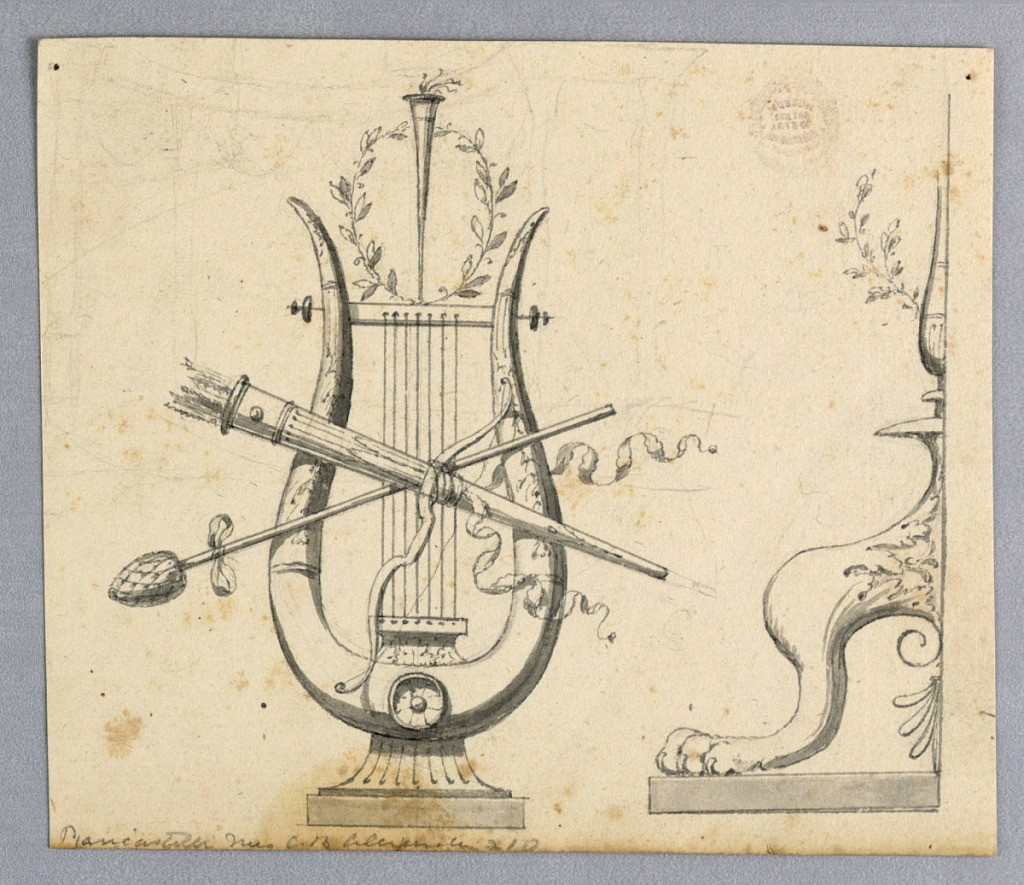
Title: Design for Decorative Motifs
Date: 1820–1830
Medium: Graphite, pen and ink, brush and wash on paper
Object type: Drawing
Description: At left, a lyre with a bow, a thyrsus, a quiver in front of it, with a torch and a wreath on top of it. At right is the left half of the foot of a candelabrum.